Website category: movie
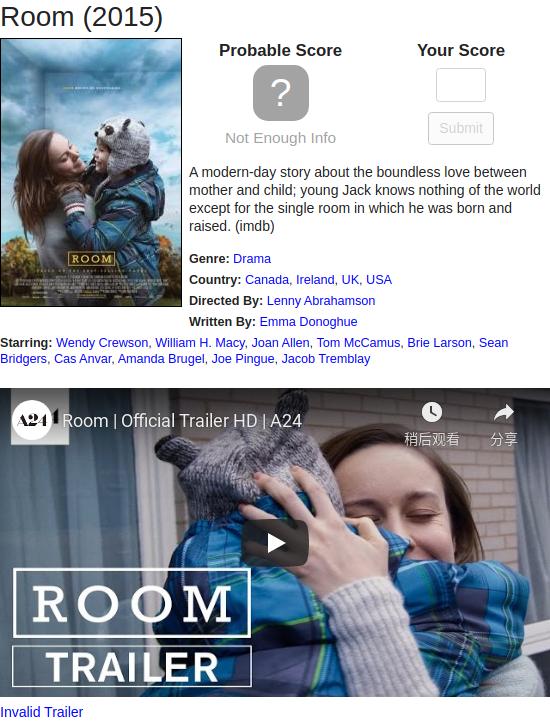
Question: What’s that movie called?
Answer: Room

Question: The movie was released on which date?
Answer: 2015

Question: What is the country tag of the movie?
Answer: Canada

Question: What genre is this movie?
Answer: Drama

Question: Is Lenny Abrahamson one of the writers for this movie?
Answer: no

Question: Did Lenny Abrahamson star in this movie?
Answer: no

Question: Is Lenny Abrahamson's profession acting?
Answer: no

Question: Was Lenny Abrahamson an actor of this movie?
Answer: no

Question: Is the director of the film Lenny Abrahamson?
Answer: yes

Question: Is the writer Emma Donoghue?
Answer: yes

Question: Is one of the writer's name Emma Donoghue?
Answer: yes

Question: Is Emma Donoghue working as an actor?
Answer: no

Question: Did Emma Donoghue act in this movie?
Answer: no

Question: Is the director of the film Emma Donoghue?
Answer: no

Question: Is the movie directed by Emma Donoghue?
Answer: no

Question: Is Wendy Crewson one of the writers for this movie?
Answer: no

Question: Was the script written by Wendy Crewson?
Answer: no

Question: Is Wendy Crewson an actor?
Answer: yes

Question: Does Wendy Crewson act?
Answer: yes

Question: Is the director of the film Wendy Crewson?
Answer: no

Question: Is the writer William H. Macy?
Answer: no

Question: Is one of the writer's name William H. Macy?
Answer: no

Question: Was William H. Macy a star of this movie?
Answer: yes

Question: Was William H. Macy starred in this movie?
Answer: yes

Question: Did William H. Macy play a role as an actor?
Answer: yes

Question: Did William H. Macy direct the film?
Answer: no

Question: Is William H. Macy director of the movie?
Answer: no

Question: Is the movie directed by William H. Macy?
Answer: no

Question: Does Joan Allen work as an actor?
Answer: yes

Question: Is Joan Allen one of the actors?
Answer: yes

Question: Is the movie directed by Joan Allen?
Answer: no

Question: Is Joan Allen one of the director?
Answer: no

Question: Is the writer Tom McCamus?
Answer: no

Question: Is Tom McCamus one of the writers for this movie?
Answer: no

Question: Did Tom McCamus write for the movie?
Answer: no

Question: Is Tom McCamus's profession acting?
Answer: yes

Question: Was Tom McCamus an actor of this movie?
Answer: yes

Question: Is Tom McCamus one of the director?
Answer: no

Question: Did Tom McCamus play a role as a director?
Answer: no

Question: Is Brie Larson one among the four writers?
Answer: no

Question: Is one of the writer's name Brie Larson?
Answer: no

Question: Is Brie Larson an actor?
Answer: yes

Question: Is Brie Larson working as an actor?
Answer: yes

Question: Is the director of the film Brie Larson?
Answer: no

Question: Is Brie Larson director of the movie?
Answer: no

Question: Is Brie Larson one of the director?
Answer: no

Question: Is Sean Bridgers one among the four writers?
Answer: no

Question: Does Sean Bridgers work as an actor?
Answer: yes

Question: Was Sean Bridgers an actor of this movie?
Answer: yes

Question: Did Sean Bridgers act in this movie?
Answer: yes

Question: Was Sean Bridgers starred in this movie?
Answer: yes

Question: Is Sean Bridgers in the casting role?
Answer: yes

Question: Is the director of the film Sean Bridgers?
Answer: no

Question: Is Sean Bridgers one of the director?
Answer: no

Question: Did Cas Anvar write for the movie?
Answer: no

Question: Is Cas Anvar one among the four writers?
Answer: no

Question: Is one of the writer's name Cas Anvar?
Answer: no

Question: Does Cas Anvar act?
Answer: yes

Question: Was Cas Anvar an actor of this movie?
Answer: yes

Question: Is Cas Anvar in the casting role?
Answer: yes

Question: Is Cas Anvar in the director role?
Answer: no

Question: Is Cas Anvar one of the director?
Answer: no

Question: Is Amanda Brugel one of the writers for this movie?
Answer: no

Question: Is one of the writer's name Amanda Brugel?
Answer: no